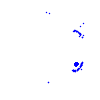
Particle: electron